Question: I'm trying to figure out what kind of iOS user interface element(s) I should be using to create this interface:

At the bottom of this view, there is a list of items. This list of items can be arbitrarily long. As such, and because of the standard detail disclosure indicator and so on, it makes sense that this is a tableview.
However, the items at the top are not tableview cells. The obvious answer then, is to simply place a tableview on the view, i.e. an embedded tableview. But this leads to another obvious issue, which is that this entire view should be scrollable - there will be a button for "Add Item" underneath the list of items which you will need to be able to scroll to, and the interface will be crappy if the whole view doesn't scroll.
So, I could make it so the tableview is not scrollable, and is just as tall as it needs to be to include as many items as it needs to. Then, the entire view is embedded in a scrollview, and scrolls properly. My concern with this relates to memory management, if I do this, I don't think I'll be taking advantage of the dynamic cell creation that is inherently part of a scrollable tableview, and will instead have dozens or even hundreds of cells instantiated when the view loads.
Another alternative would be to make the entire interface a tableview, with the top portions, and the bottom button, implemented as custom tableview cells that are different from the cells that show items. In the past, however, I've found that this is a pain-in-the-ass too, but perhaps it's a pain I must endure.
In general, I feel like I'm missing an obvious approach here, since this seems like it ought to be extremely simple to implement, but I'm currently at a loss. Help is appreciated!
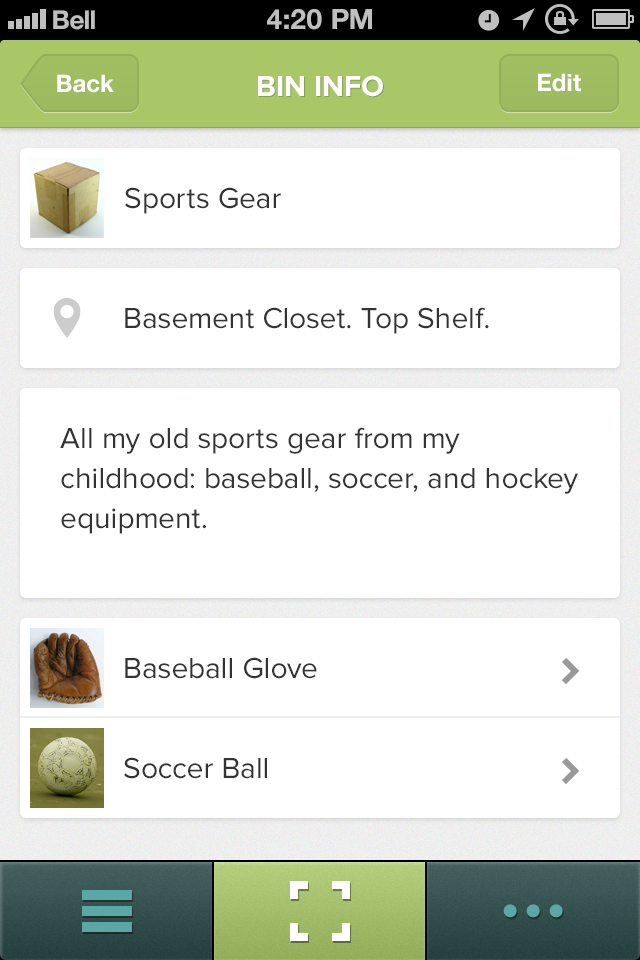
Answer: jjv360 mentioned it correctly, this should be 1 tableview with sections and custom cells. The different look comes from nice images.